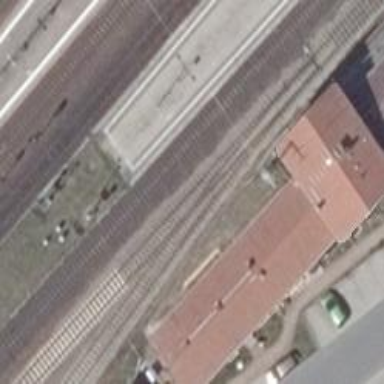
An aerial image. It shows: Railway switch.